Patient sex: F
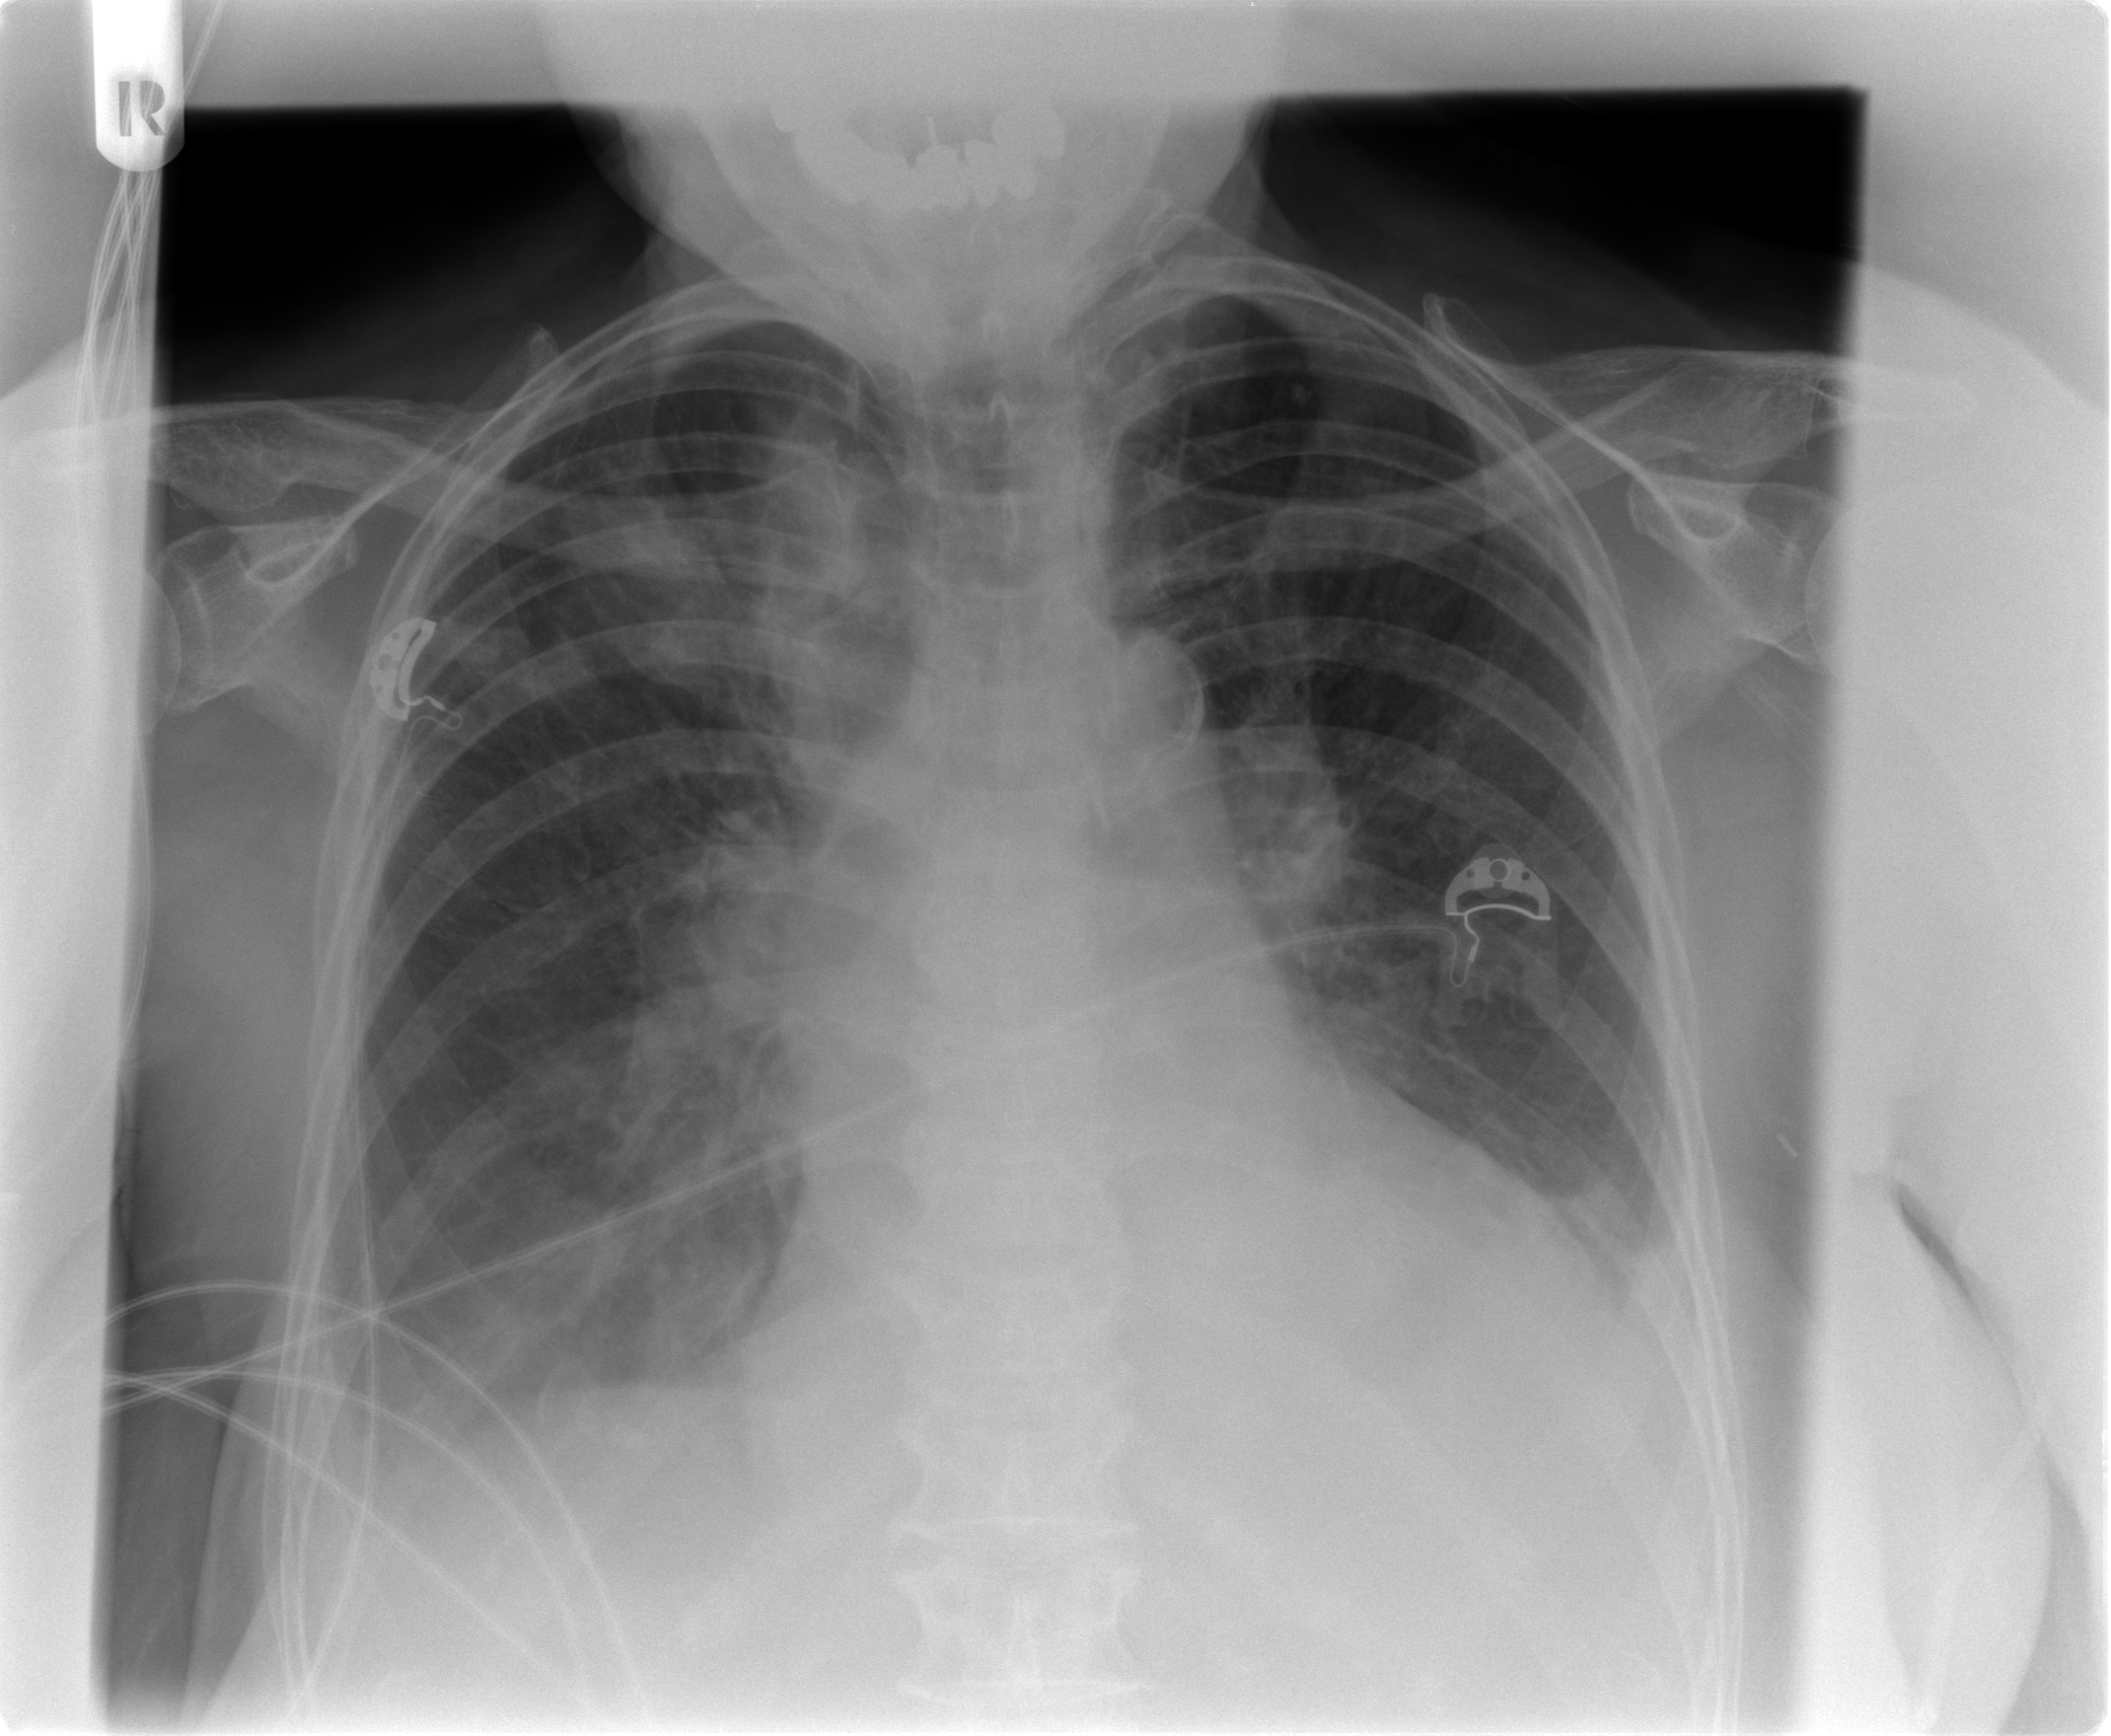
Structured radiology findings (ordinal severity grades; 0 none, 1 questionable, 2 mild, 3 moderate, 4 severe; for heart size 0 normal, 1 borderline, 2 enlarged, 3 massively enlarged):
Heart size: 1
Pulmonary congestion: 2
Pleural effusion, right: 2
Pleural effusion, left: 2
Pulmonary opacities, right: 1
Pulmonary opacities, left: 0
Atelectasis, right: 2
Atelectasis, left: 2